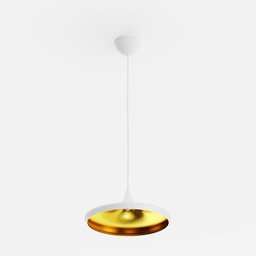
Label: lighting